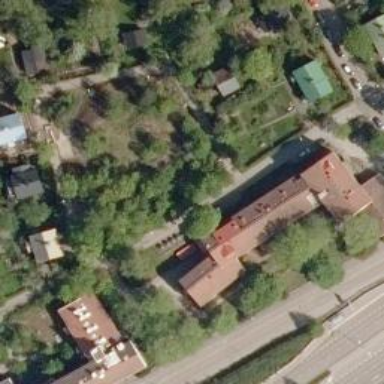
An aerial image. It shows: Part of building.